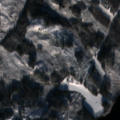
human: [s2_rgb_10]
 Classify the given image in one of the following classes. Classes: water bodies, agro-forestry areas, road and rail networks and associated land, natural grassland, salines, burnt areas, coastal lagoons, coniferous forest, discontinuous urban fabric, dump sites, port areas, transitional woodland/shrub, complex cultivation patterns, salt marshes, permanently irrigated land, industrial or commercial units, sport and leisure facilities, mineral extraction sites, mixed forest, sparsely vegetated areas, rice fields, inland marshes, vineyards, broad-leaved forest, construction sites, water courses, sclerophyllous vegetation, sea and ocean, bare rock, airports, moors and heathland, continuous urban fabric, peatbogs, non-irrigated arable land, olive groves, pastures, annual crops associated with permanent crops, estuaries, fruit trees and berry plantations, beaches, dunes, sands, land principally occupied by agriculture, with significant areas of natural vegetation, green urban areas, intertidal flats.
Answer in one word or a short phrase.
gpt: coniferous forest, transitional woodland/shrub, water bodies